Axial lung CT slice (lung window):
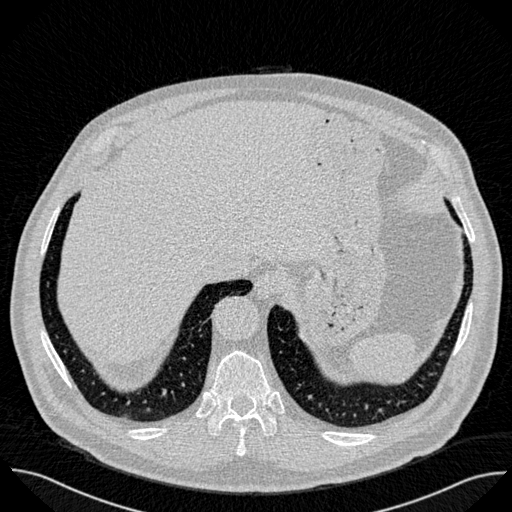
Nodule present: no